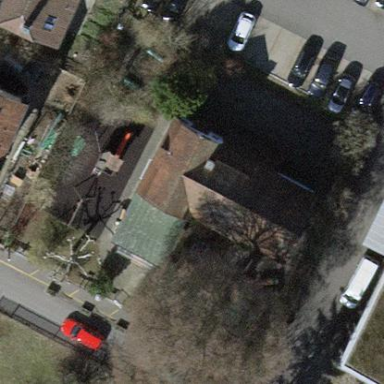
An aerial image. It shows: School.